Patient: sex M, age 78
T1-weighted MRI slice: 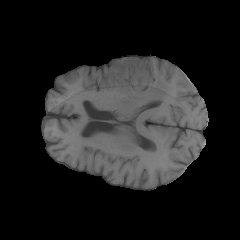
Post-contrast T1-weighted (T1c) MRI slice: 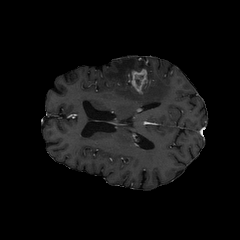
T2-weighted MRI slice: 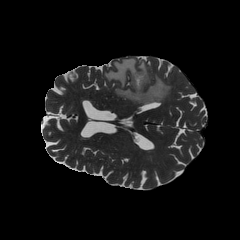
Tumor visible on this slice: yes
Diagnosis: Glioblastoma, IDH-wildtype
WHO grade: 4